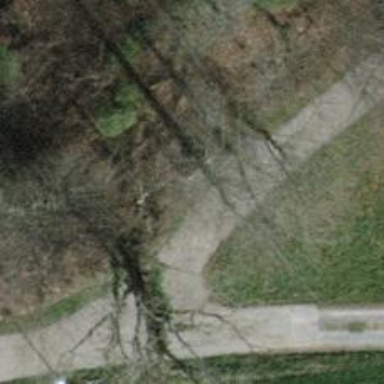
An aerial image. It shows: Brown bench in the vicinity.